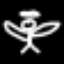
Label: angel